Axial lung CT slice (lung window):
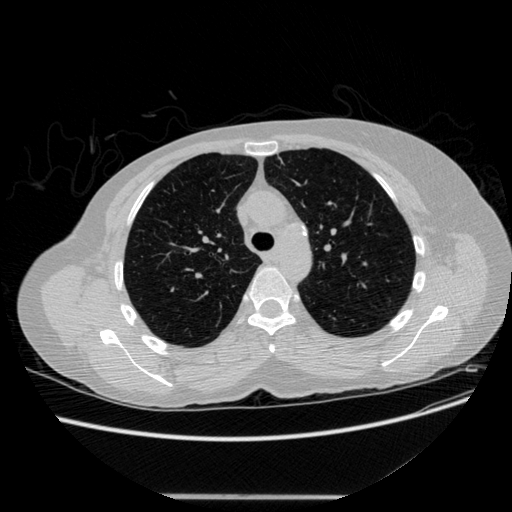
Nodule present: no